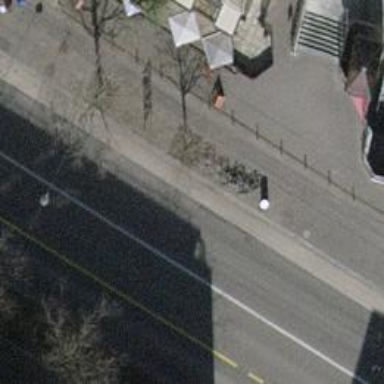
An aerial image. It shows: Bicycle parking facility.